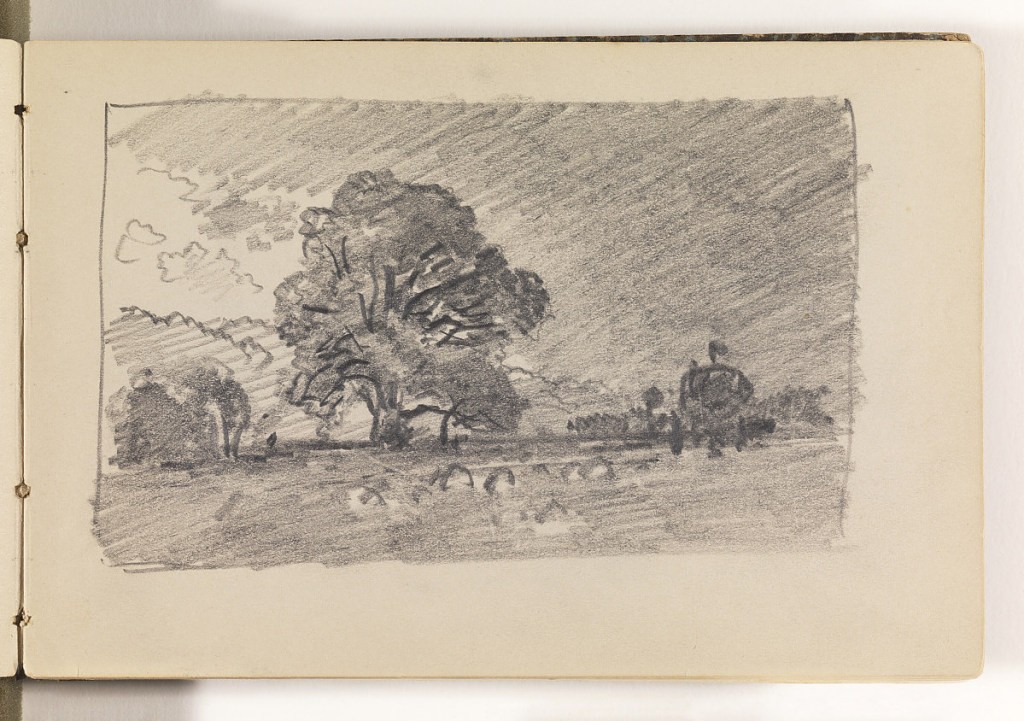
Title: Countryside with Trees and Haystacks
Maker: William Trost Richards, American, 1833–1905
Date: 1870–85
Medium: Graphite on cream wove paper, bound
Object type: Sketchbook folio
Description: View of field with haystacks in center. Behind haystacks, a large tree. Further back, trees on horizon at left and right.